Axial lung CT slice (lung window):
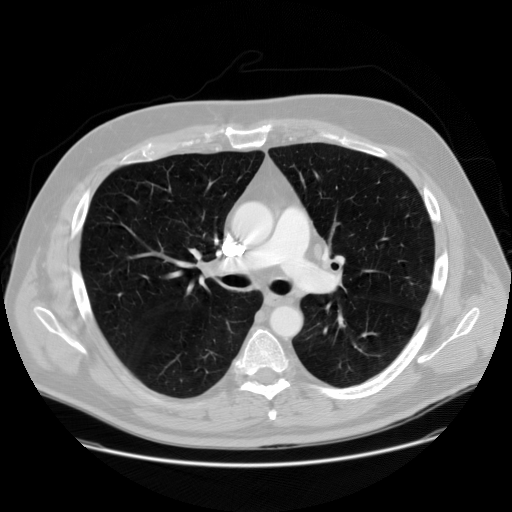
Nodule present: no